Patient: sex M, age 56
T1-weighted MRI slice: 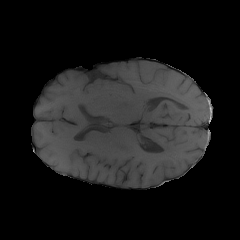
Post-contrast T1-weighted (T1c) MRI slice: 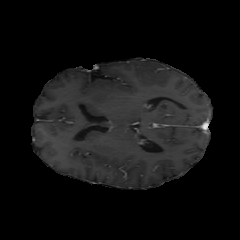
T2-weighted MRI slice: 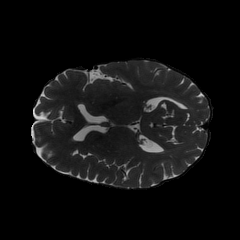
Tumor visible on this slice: no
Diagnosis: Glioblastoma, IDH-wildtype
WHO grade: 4